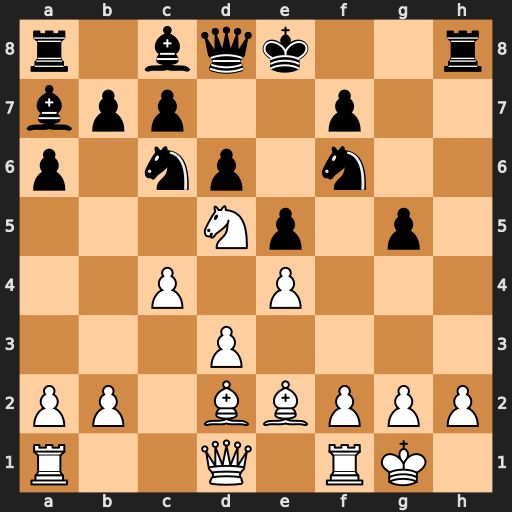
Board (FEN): r1bqk2r/bpp2p2/p1np1n2/3Np1p1/2P1P3/3P4/PP1BBPPP/R2Q1RK1
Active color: w
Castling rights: kq
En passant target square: -
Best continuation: Bxg5 Nxd5 Bxd8